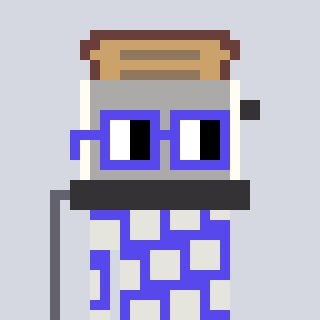
a pixel art character with square blue glasses, a toaster-shaped head and a computerblue-colored body on a cool background